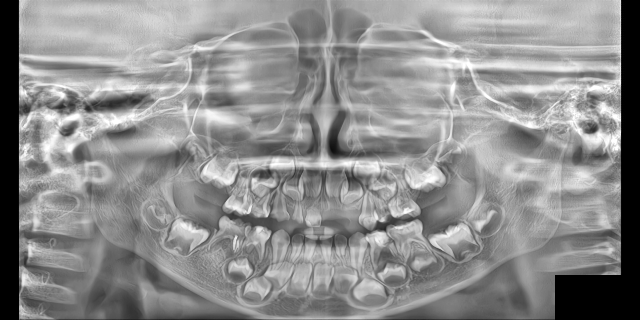
child